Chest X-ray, PA view. Patient: 21 years old, sex F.
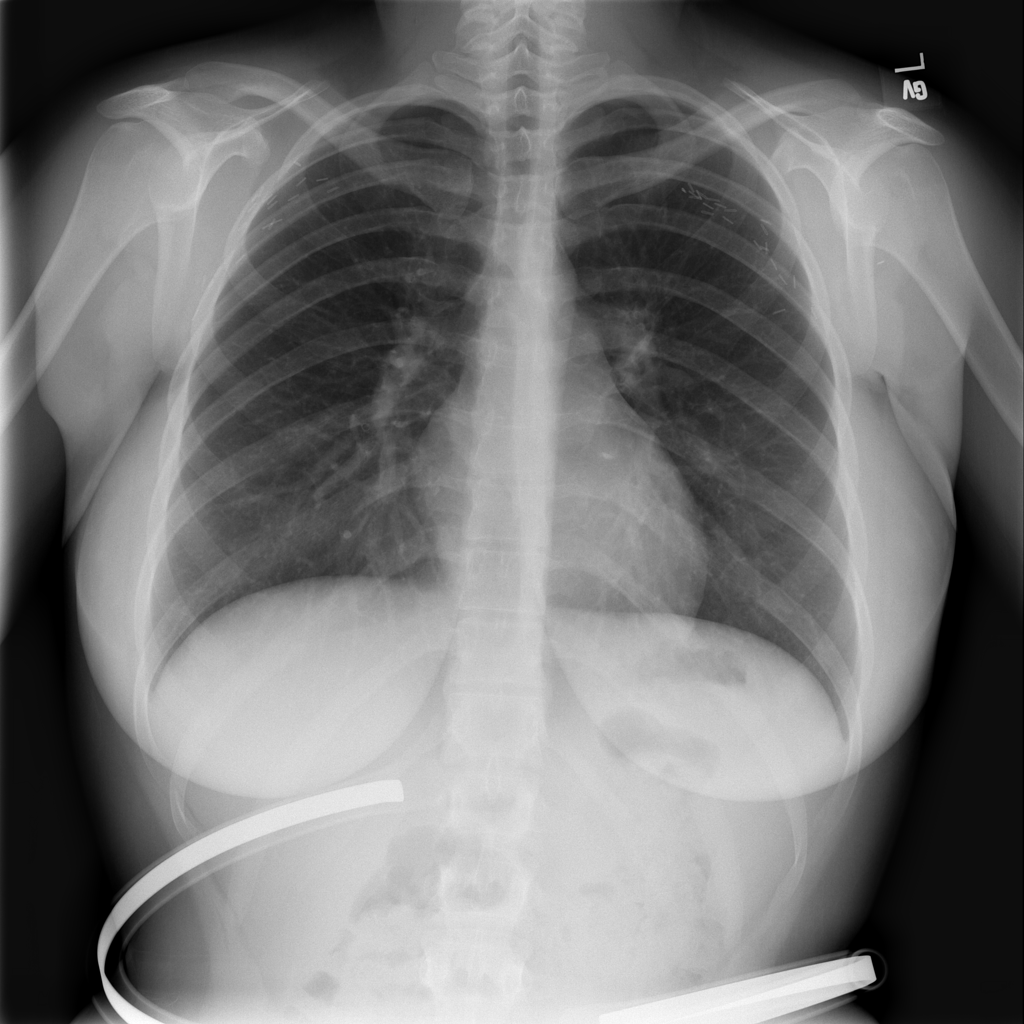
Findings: No Finding